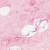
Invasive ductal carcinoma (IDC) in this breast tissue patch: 0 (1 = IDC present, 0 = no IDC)